Interaction volume radius: 5 \u00c5
Interaction volume height: 40 \u00c5
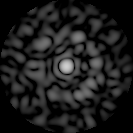
Disorder parameter: 0.8375